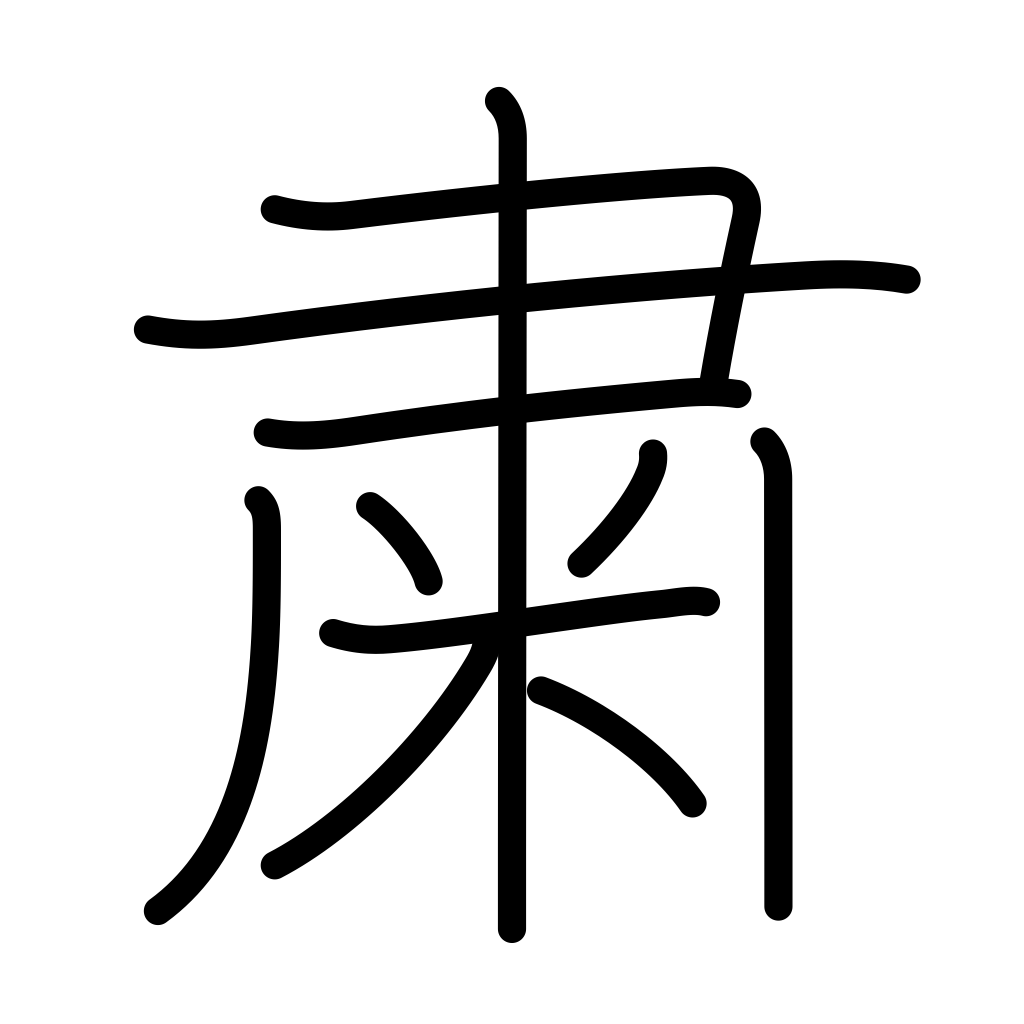
Meaning: solemn, quietly, softly